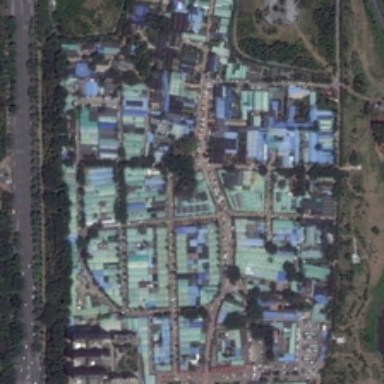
The factory with blue and green roofs is sandwiched between a river and a road .